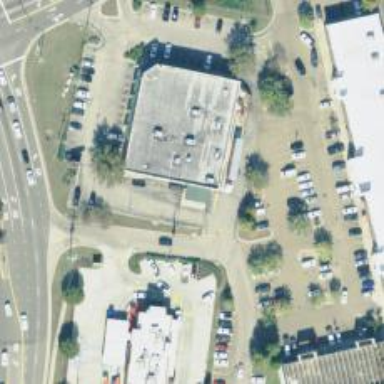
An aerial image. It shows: Pharmacy providing healthcare services.